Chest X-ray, PA view. Patient: 69 years old, sex F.
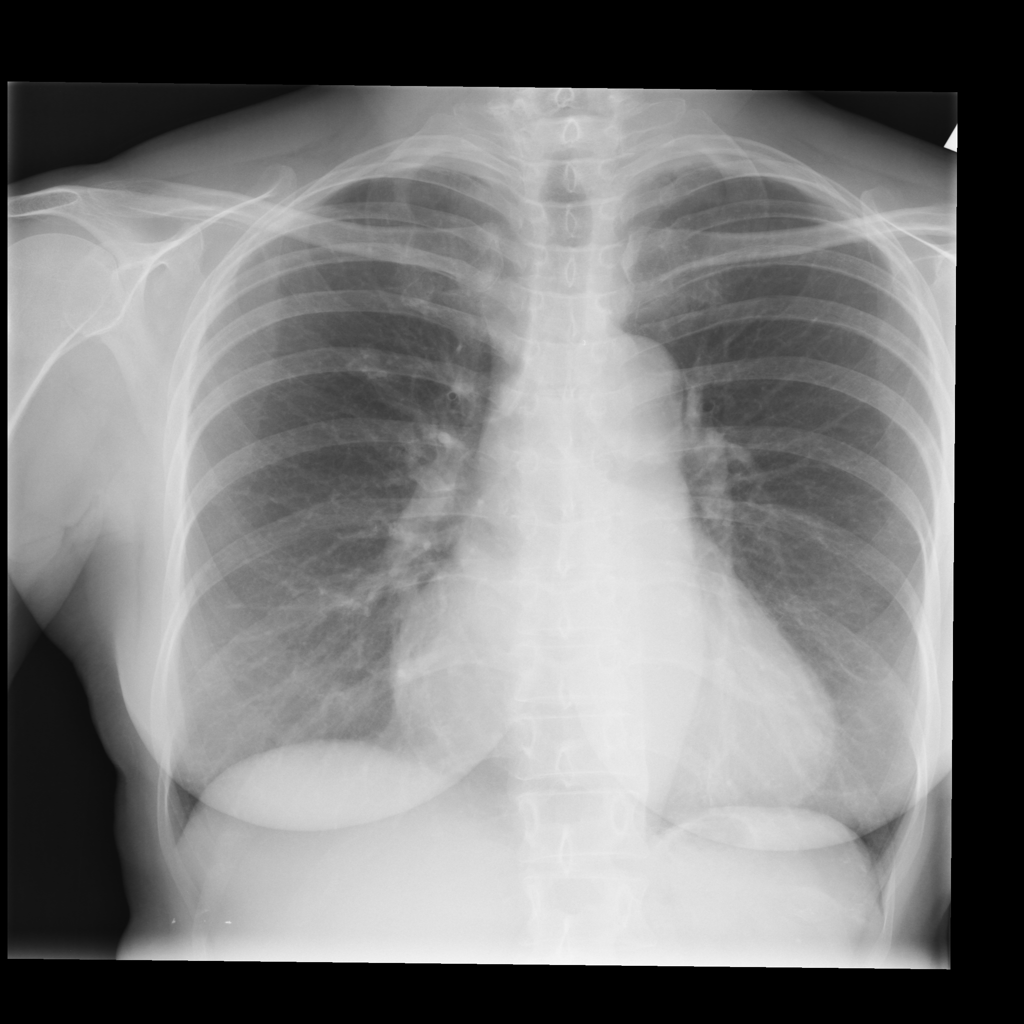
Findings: Fibrosis